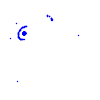
Particle: electron